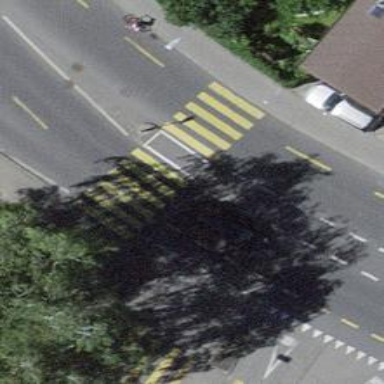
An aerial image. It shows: Uncontrolled crossing with pedestrian island.